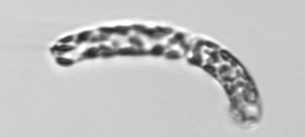
Label: Guinardia_striata